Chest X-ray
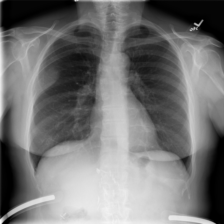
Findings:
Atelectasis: negative
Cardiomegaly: negative
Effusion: negative
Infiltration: negative
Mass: negative
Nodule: negative
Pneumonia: negative
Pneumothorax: negative
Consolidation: negative
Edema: negative
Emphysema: negative
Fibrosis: negative
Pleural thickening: negative
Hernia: negative